二年级 · 算术
名牙医 40 分钟可以检查几个小朋友的牙齿?

年
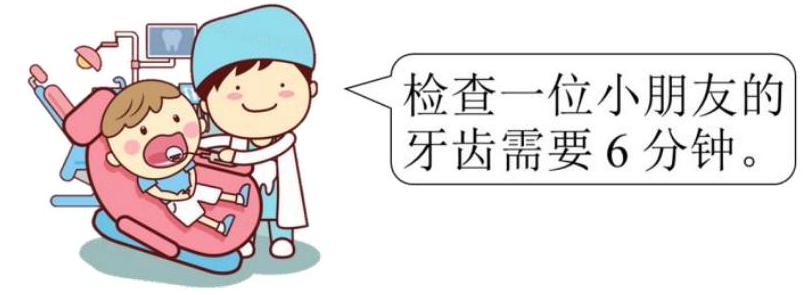
答案: $40 \div 6=6$ (个) $\cdots \cdots .4$ (分钟)

答: 这名牙医 40 分钟可以检查 6 个小朋友的牙齿。